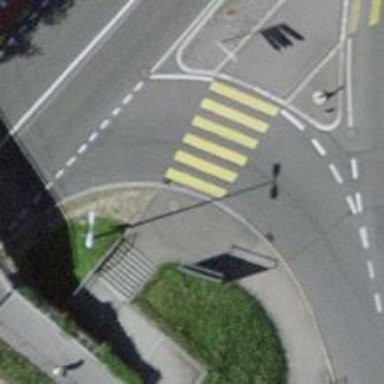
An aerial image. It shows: Kerb barrier.